Question: I am trying to create a window that contains both a left 'Grid' and a right 'Grid' (a sidebar). Initially the left 'Grid' should fill the entire screen. However when an 'image' in the left 'Grid' is clicked, I want the width of the two 'Grids' to adhere to some kind of ratio (eg: 70:30).
Also, even if the user clicks on the 'Window' maximize button, I would like the 'Grids' to maintain their proportions (70:30 if an 'image' has been clicked or 100:0 otherwise).
I currently have the following:
'''
<Grid>
<Grid.ColumnDefinitions>
<ColumnDefinition Width="10*"/>
<ColumnDefinition Width="0*"/>
</Grid.ColumnDefinitions>
<Grid Name="movieDisplay" Grid.Column="0" Margin="0,0,0,0" HorizontalAlignment="Left">
<Grid.Style>
<Style TargetType="{x:Type Grid}">
<Setter Property="Width" Value="1163"/>
<Style.Triggers>
<DataTrigger Binding="{Binding SelectedMovie.isMovieSelected}" Value="True">
<DataTrigger.EnterActions>
<BeginStoryboard>
<Storyboard>
<DoubleAnimation Duration="0:0:0.3" Storyboard.TargetProperty="Width" To="913" />
</Storyboard>
</BeginStoryboard>
</DataTrigger.EnterActions>
<DataTrigger.ExitActions>
<BeginStoryboard>
<Storyboard>
<DoubleAnimation Duration="0:0:0.3" Storyboard.TargetProperty="Width" To="1163" />
</Storyboard>
</BeginStoryboard>
</DataTrigger.ExitActions>
</DataTrigger>
</Style.Triggers>
</Style>
</Grid.Style>
<ListView ItemTemplate="{StaticResource ItemTemplate}" ItemsSource="{Binding _movies}" SelectionChanged="MovieListView_SelectionChanged">
<ListView.ItemsPanel>
<ItemsPanelTemplate>
<UniformGrid Columns="4"/>
</ItemsPanelTemplate>
</ListView.ItemsPanel>
</ListView>
<Button Content="Home" HorizontalAlignment="Left" Margin="46,50,0,0" VerticalAlignment="Top" Width="75" Click="Button_Click_Home"/>
</Grid>
<Grid Name="sidebar" Grid.Column="1" HorizontalAlignment="Left">
<DockPanel>
<StackPanel VerticalAlignment="Top" Height="200">
<TextBlock Width="200" Height="50" DockPanel.Dock="Top" HorizontalAlignment="Left">
<TextBlock.Text>
<MultiBinding StringFormat="{}{0} ({1})">
<Binding Path = "SelectedMovie.title"/>
<Binding Path = "SelectedMovie.year"/>
</MultiBinding>
</TextBlock.Text>
</TextBlock>
</StackPanel>
<StackPanel VerticalAlignment="Top" Height="200">
<Grid HorizontalAlignment="Center">
<Image Source="star_icon.png" Width="100"/>
<TextBlock Text="{Binding SelectedMovie.rating}" Style="{StaticResource AnnotationStyle}" Width="150"/>
</Grid>
</StackPanel>
</DockPanel>
</Grid>
</Grid>
'''
I was informed that I shouldn't manually set the 'Width' and 'Height' properties if I want the 'Grids' to maintain their ratios even when maximized. In some places I have left values for the 'width' because I'm not sure what to set them to.
I'm also not sure how I can change the 'Storyboard' 'setter' to a ratio for the 'width'.

This is what the panel should look like if a 'Button' on the left has been clicked regardless of whether the 'Panel' has been minimized or maximized.
When a button has not been clicked, the 'Left Grid' should extend all the way to the right and fill the entire 'Panel'.
Thank you for your help.
I've put my content in a 'ViewBox' and set the 'Viewbox.Stretch Property' to 'Stretch.Uniform' which seems to solve the issue of maintaining scale when the 'Window' is maximized.
Still haven't worked out the ratio issue yet..
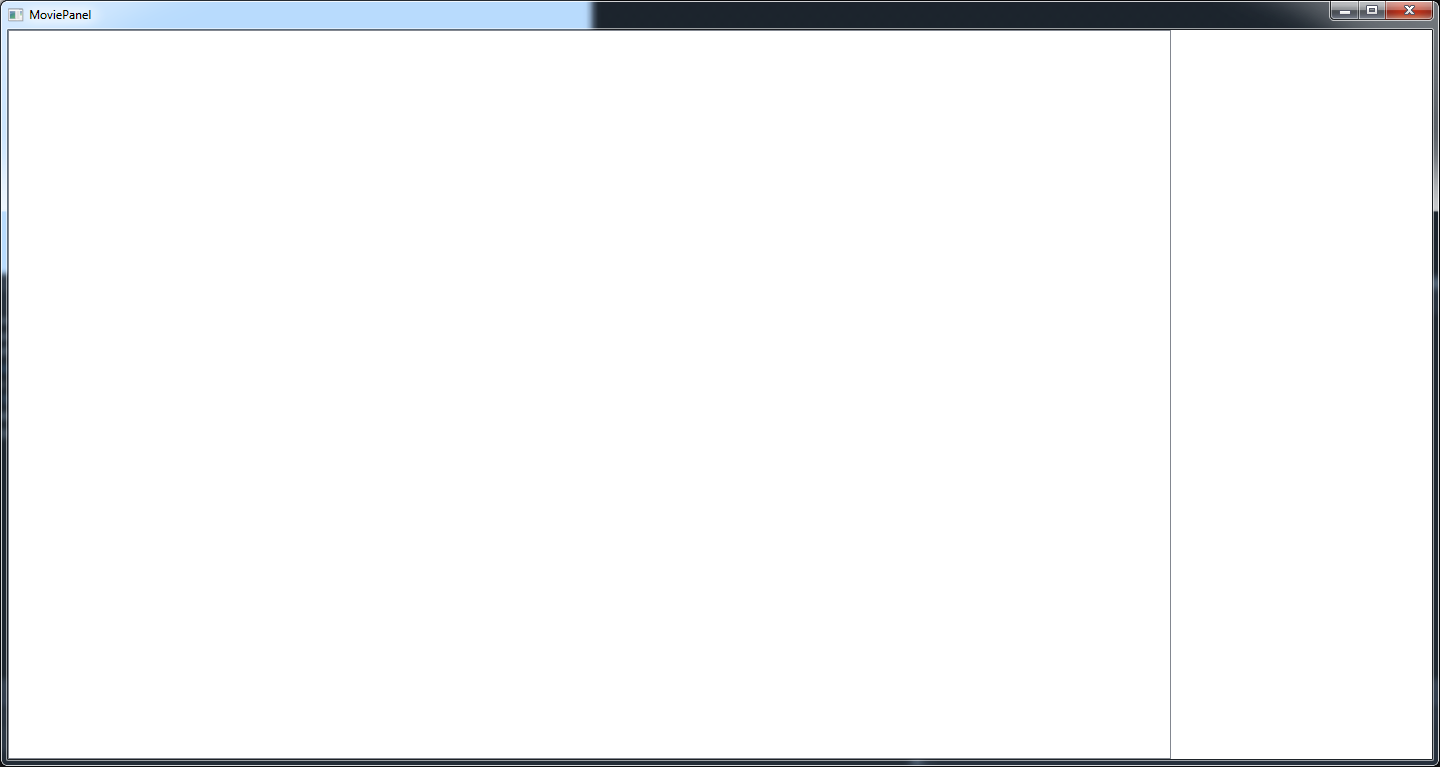
Answer: You could bind column definitions' width:
'''
<Window.DataContext>
<my:MainWindowViewModel />
</Window.DataContext>
<Grid>
<Grid.ColumnDefinitions>
<ColumnDefinition Width="{Binding LeftGridWidth}" />
<ColumnDefinition Width="{Binding RightGridWidth}" />
</Grid.ColumnDefinitions>
<Grid x:Name="LeftGrid" Grid.Column="0">
<Image Source="Resources/DemoImage.jpg" Stretch="Fill">
<i:Interaction.Triggers>
<i:EventTrigger EventName="MouseLeftButtonDown">
<i:InvokeCommandAction Command="{Binding ShowRightGridCommand}"/>
</i:EventTrigger>
</i:Interaction.Triggers>

</Grid>
<Grid x:Name="RightGrid" Grid.Column="1">
<StackPanel Orientation="Vertical">
<Button>Something 1</Button>
<Button>Something 2</Button>
<Button>Something 3</Button>
</StackPanel>
</Grid>
</Grid>
'''
and have something like this in code, where your DataContext comes (like ViewModel):
'''
private GridLength _leftGridWidth;
private GridLength _rightGridWidth;
private readonly GridLength _defaultRightGridWidth = new GridLength(0, GridUnitType.Pixel);
public MainWindowViewModel()
{
ShowRightGridCommand = new DelegateCommand(SwitchRightGridWidth);
LeftGridWidth = new GridLength(7, GridUnitType.Star);
RightGridWidth = _defaultRightGridWidth;
}
private void SwitchRightGridWidth()
{
RightGridWidth = RightGridWidth == _defaultRightGridWidth ? new GridLength(3, GridUnitType.Star) : _defaultRightGridWidth;
}
public GridLength LeftGridWidth
{
get { return _leftGridWidth; }
set { _leftGridWidth = value; OnPropertyChanged();}
}
public GridLength RightGridWidth
{
get { return _rightGridWidth; }
set { _rightGridWidth = value; OnPropertyChanged();}
}
public ICommand ShowRightGridCommand { get; set; }
'''